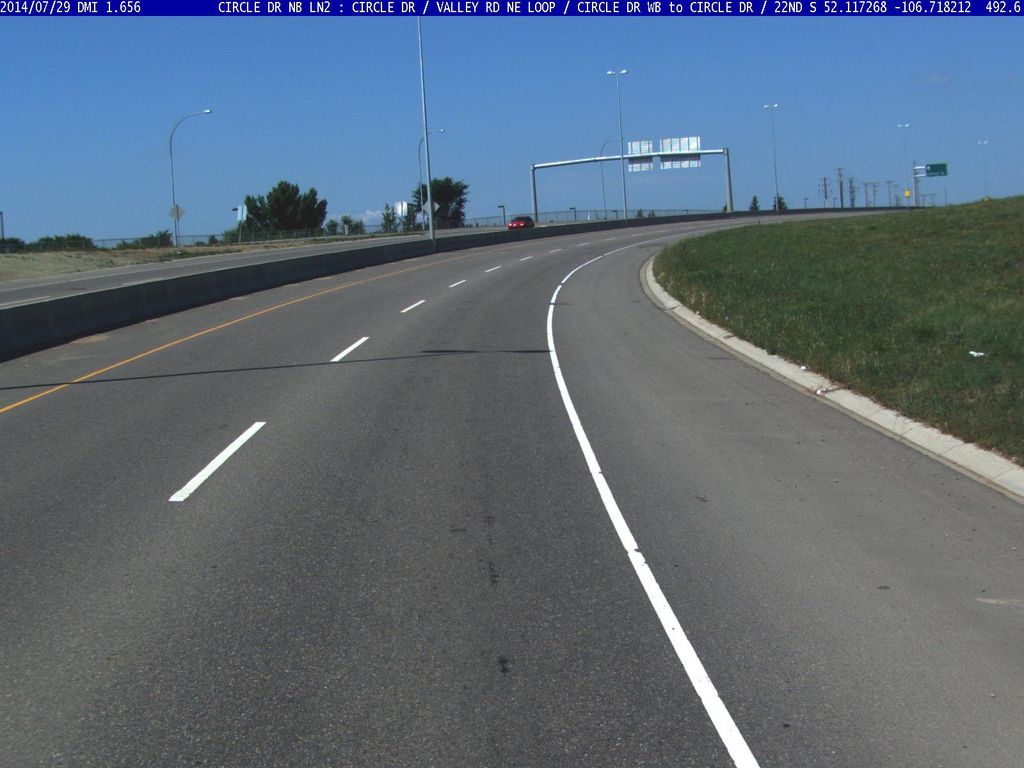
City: saskatoon